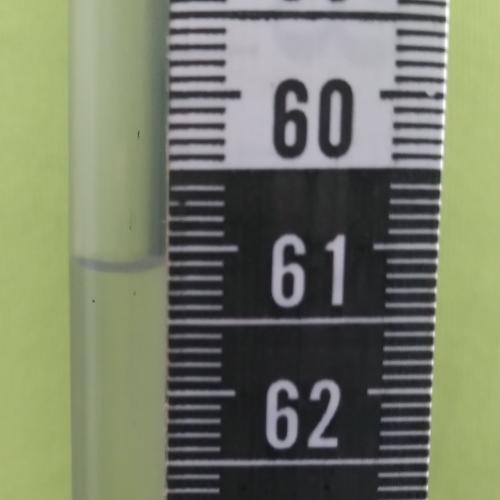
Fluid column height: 61.1 cm